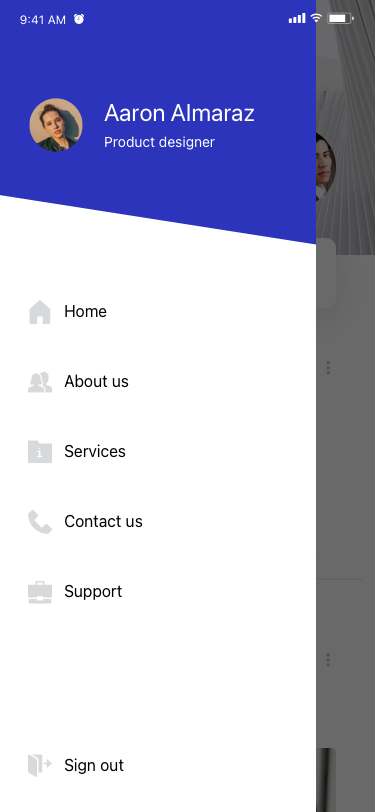
Text in this UI design:
Aaron Almaraz
Product designer
Home
Services
About us
Contact us
Support
Sign out
9:41 AM